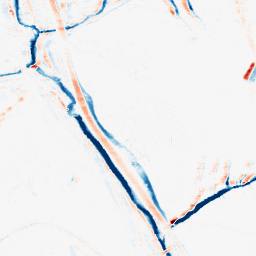
Category: morphological
Decomposition family: morphological_ellipse
Decomposition parameters: operation: average
width: 5
height: 10
Upsampling method: cubic_mitchell
Upsampling parameters: scale: 2
Upsampling scale: 2